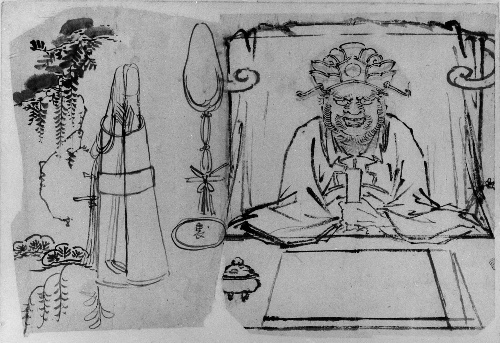
Artist: Katsushika Hokusai
Artist bio: Japanese, Tokyo (Edo) 1760–1849 Tokyo (Edo)
Date: 18th–19th century
Object type: Painting
Classification: Paintings
Medium: Ink and color on paper
Culture: Japan
Period: Edo period (1615–1868)
Dimensions: 8 1/4 x 12 5/8 in. (21 x 32.1 cm)
Department: Asian Art
Credit line: Gift of Annette Young, in memory of her brother, Innis Young, 1956
Accession year: 1956
Repository: Metropolitan Museum of Art, New York, NY
Tags: Men